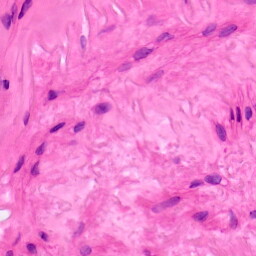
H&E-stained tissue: Lung